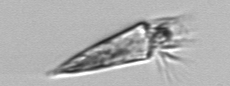
Label: Strombidium_tintinnodes